Question: I have encountered a problem, and it is a black background color tooltips in Eclipse Oxygen. I have googled this problem, but I only found a solution for linux. I am using eclipse in Windows. Please help me solve this problem. It really annoys me.

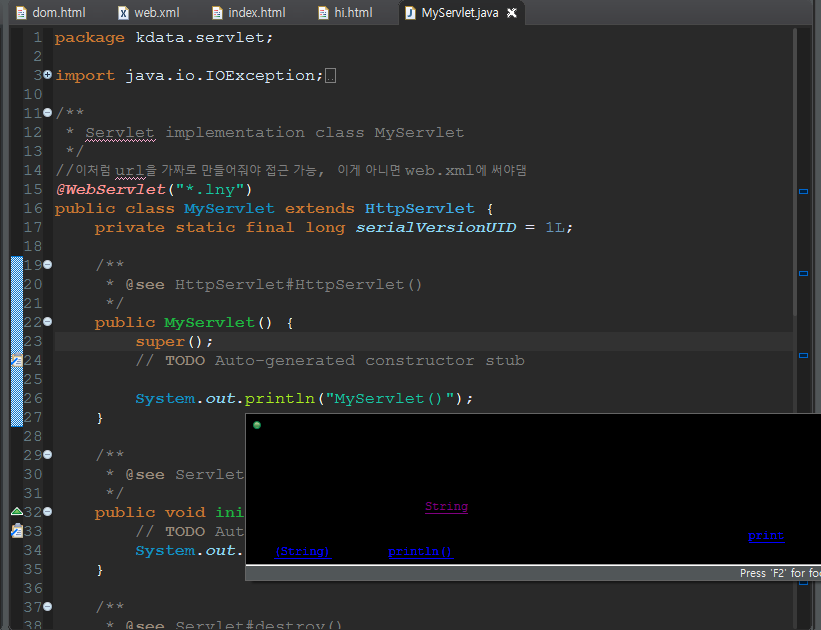
Answer: Go to Window->Preferences -> General -> Appearance -> Colors and Fonts. Type in the filter "javadoc". Select Javadoc background and click on Edit. You can select the background color there